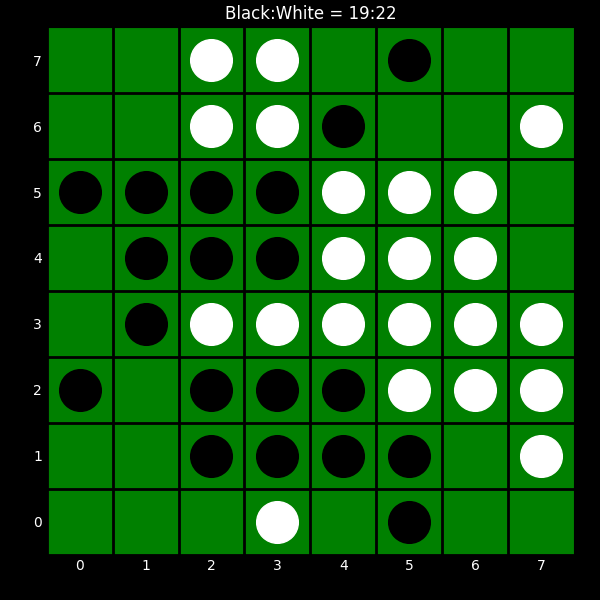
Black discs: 19
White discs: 22